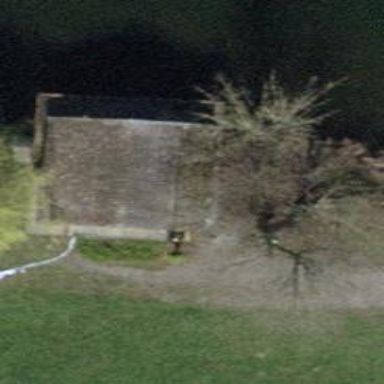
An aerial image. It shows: Hut.